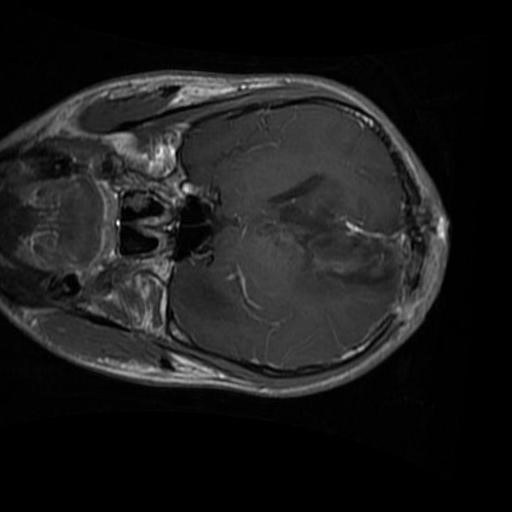
Label: brain_glioma